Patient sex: M
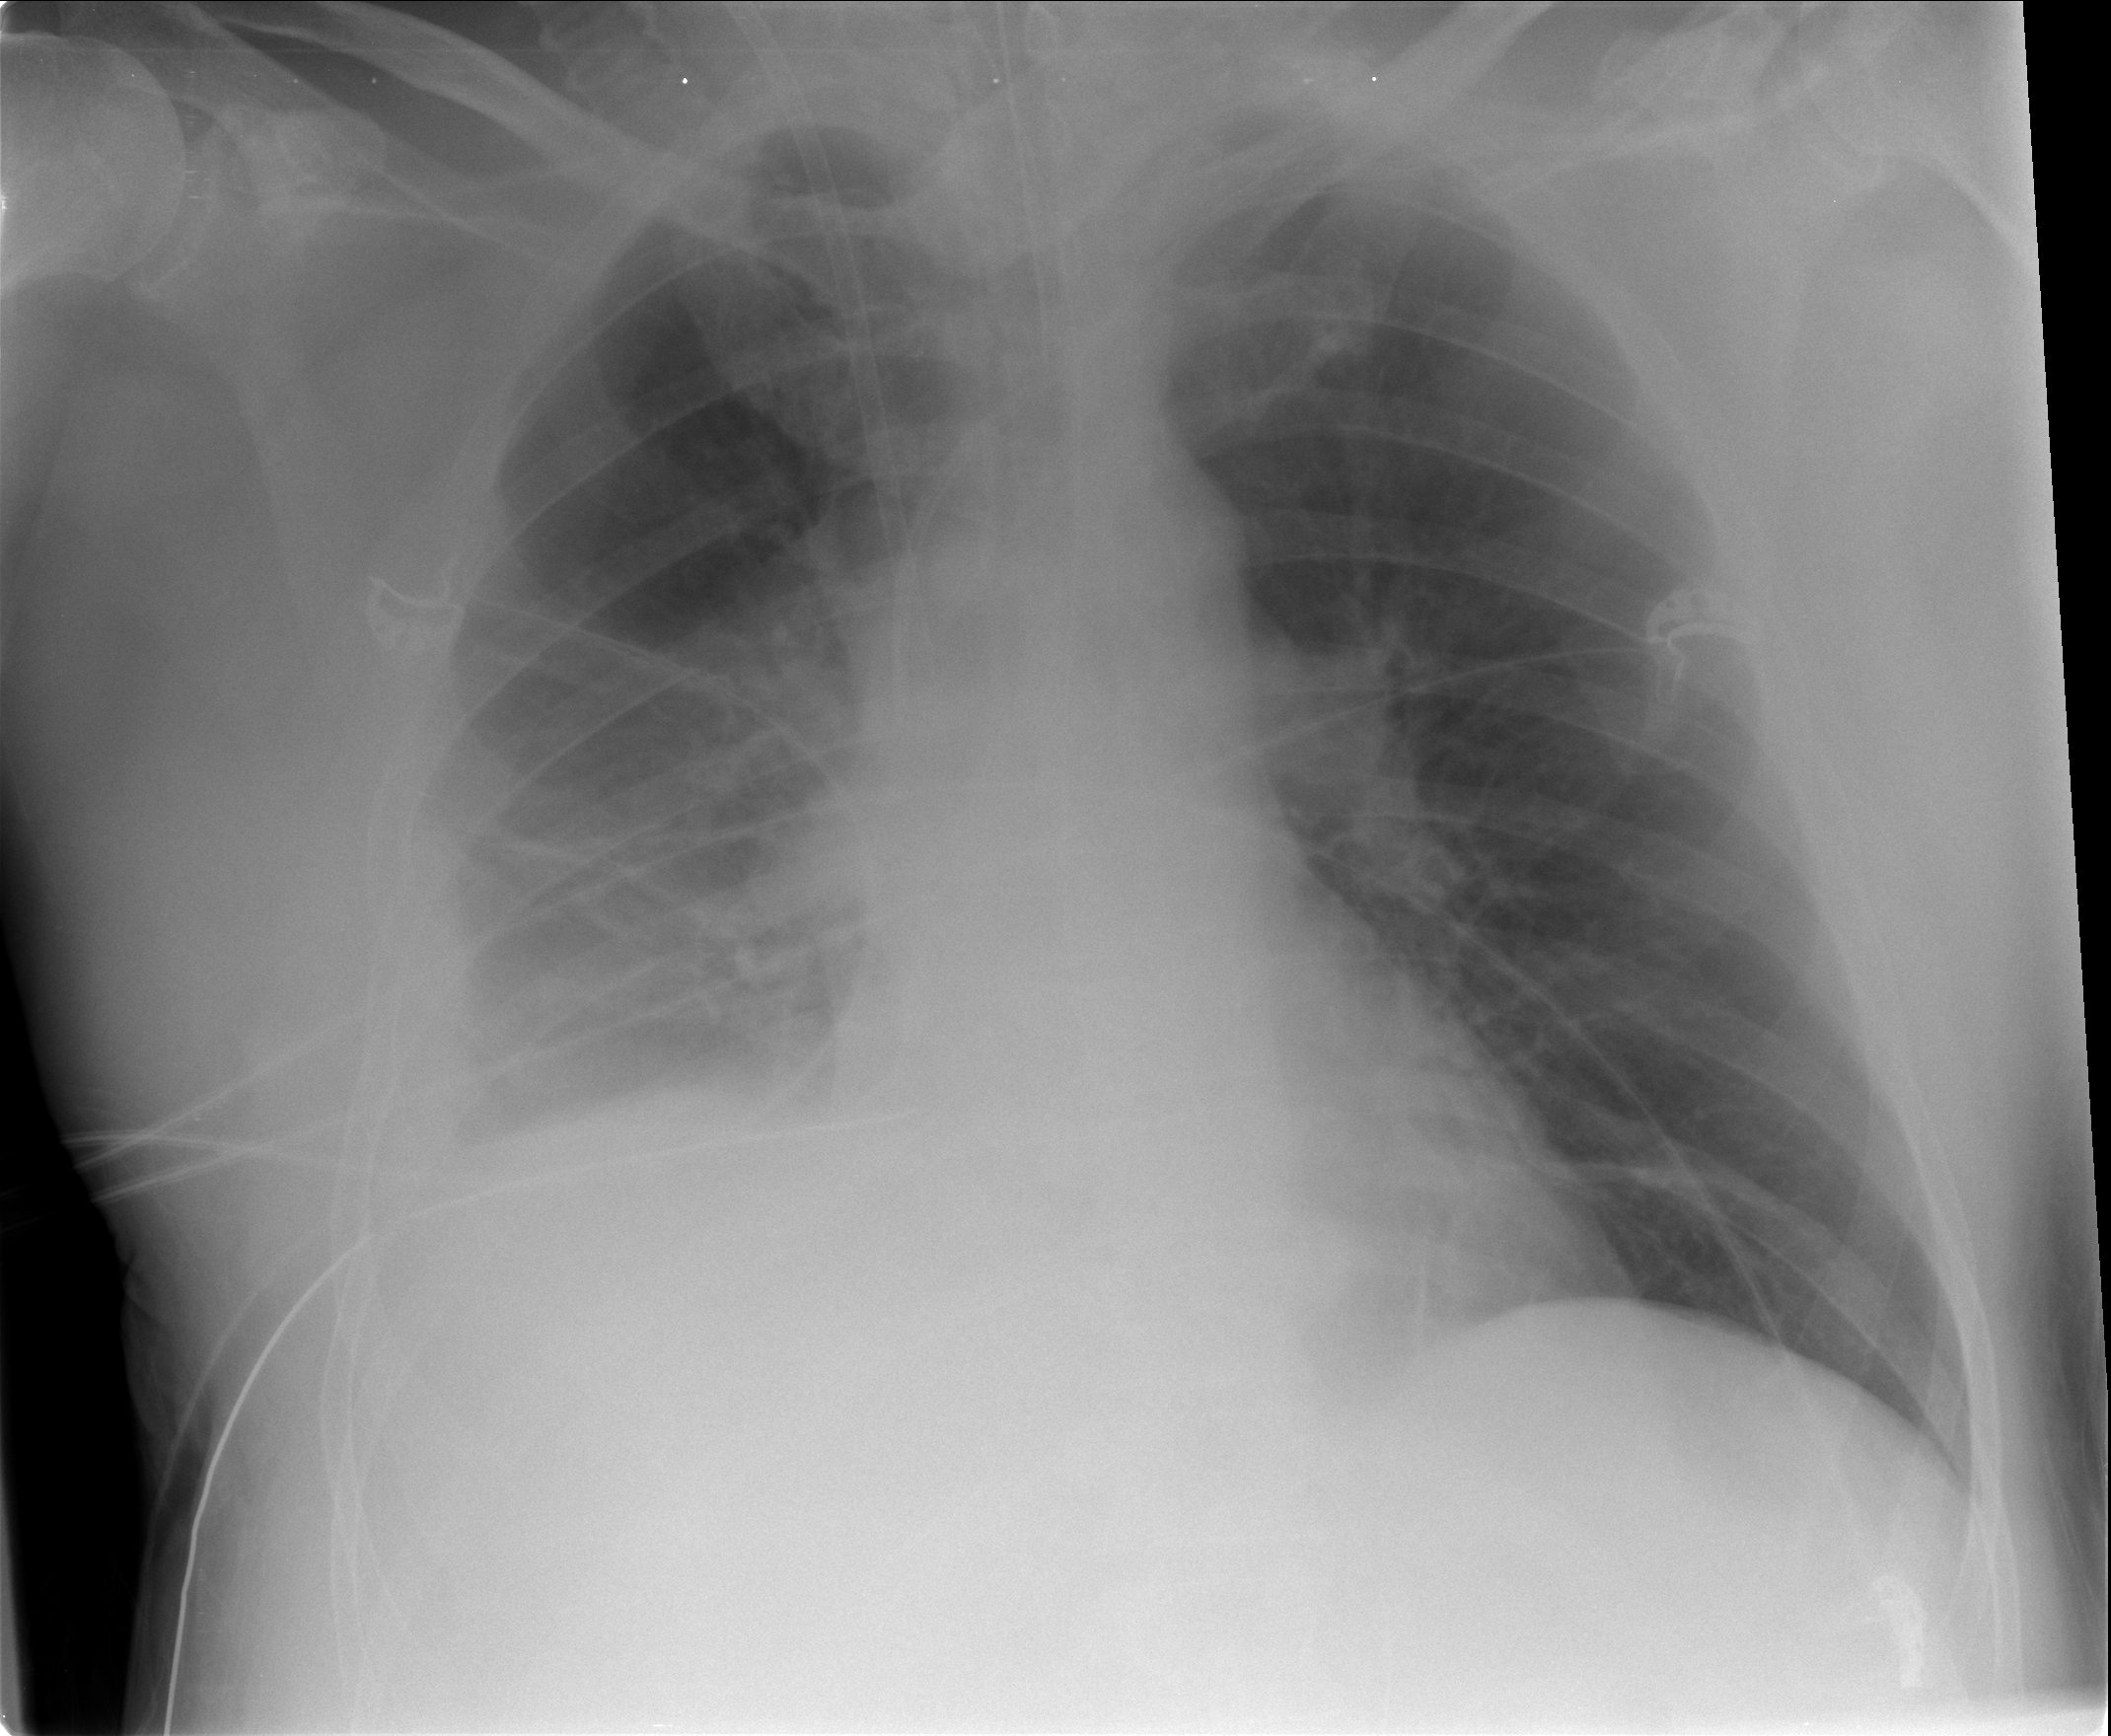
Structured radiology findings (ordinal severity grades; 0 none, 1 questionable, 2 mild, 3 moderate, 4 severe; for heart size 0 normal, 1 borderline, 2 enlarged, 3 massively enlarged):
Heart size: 0
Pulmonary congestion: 0
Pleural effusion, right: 3
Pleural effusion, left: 0
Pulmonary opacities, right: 0
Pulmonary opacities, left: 0
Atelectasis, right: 3
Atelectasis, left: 0